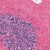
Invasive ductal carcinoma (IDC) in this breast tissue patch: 0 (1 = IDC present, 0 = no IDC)